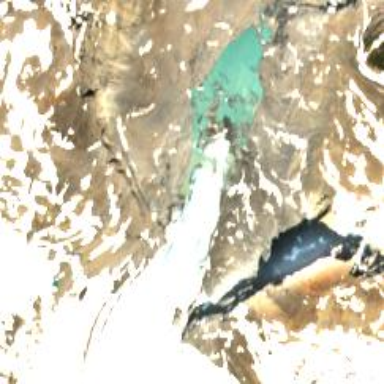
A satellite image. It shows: Stunning view of glacier.